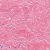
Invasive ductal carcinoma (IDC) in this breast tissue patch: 0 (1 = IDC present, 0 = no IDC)